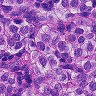
Metastatic tissue present: yes